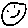
Label: smiley face